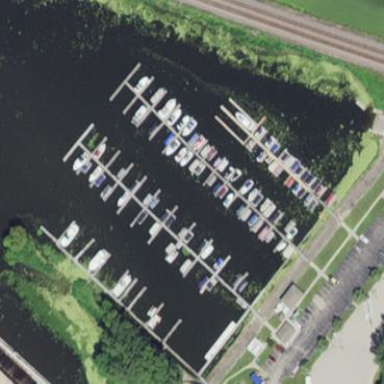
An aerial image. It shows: Marina on leisure land.